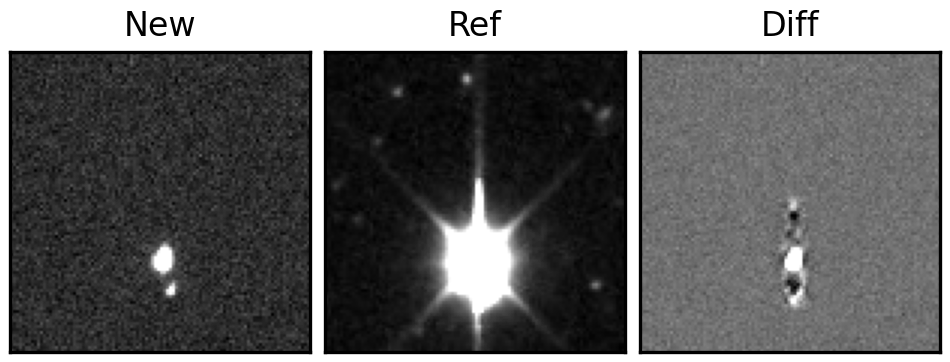
Label: bogus